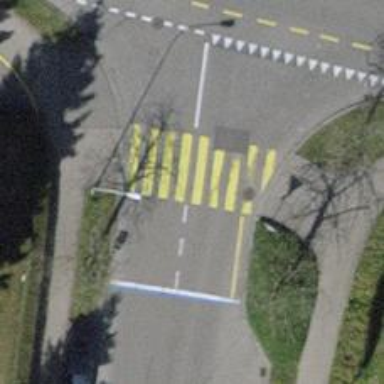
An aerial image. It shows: Zebra crossing on the road.